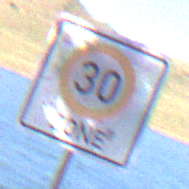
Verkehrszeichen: BeginnZone30
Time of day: MorningAfternoon
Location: Outdoor (Nature)
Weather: Clear
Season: NotSpecified
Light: Natural